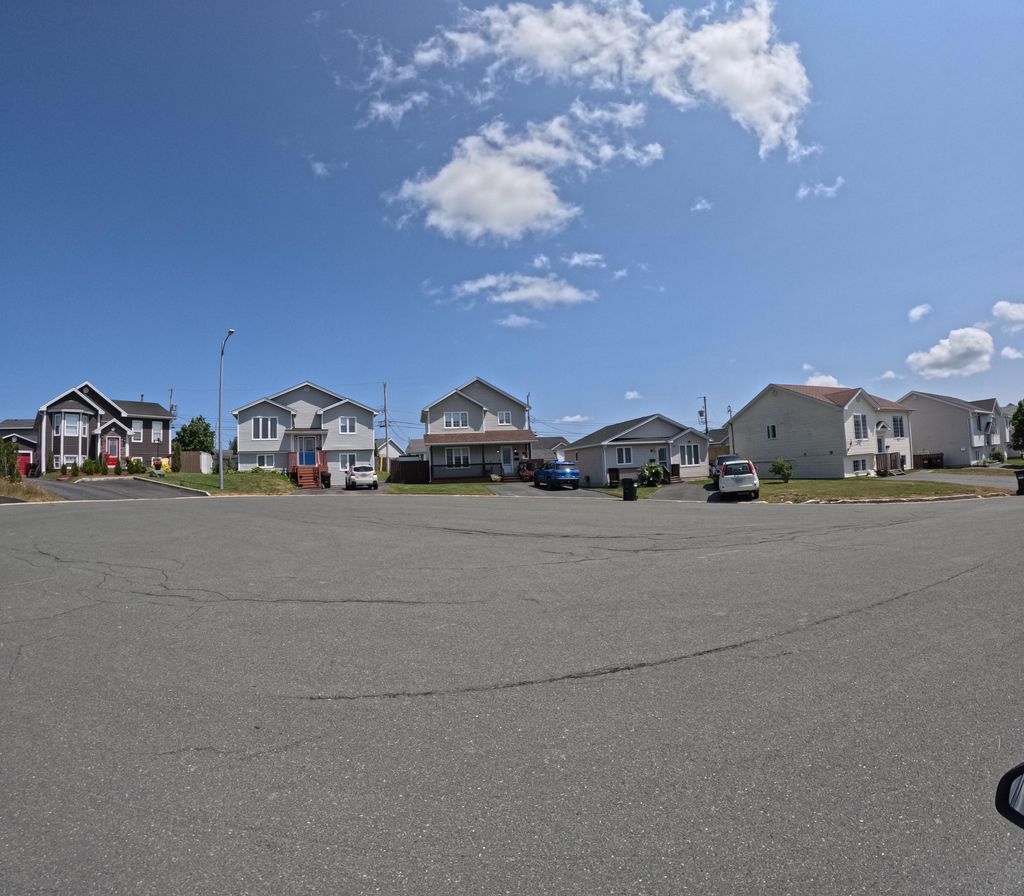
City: st_johns